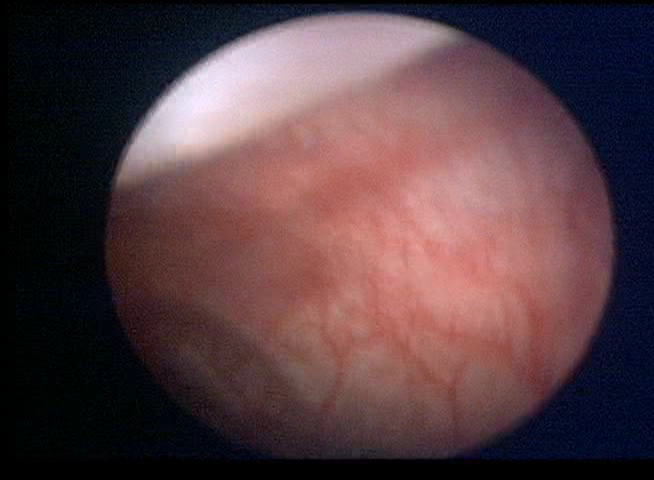
Modality: WLC
Class: Normal mucosa
Bladder cancer association: No